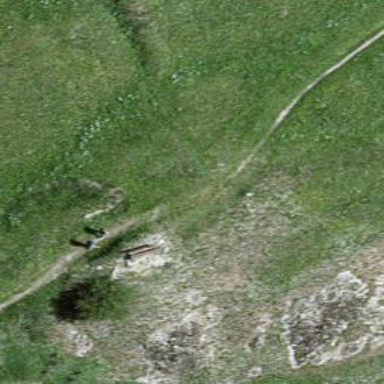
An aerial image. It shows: Bench.